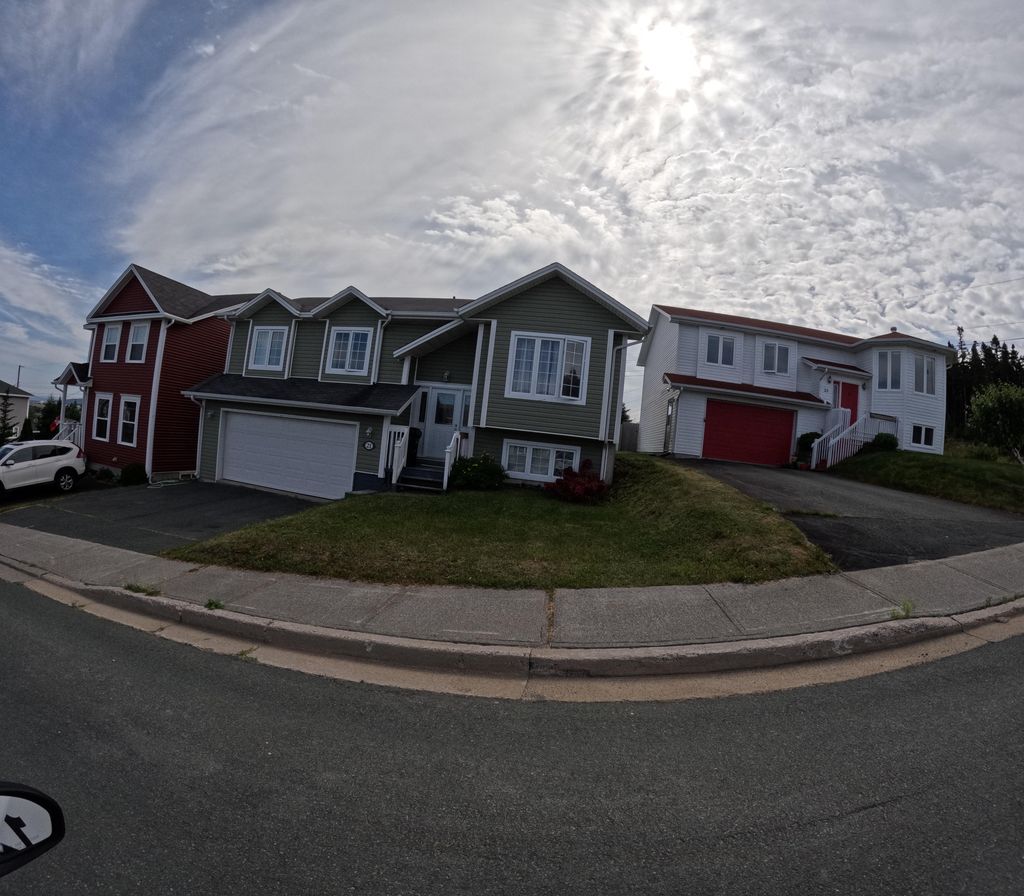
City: st_johns